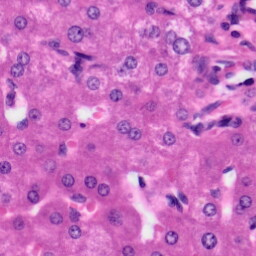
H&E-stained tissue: Liver